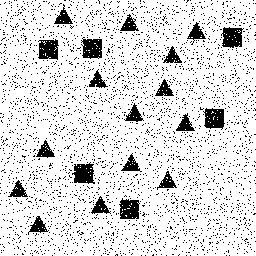
Squares: 6
Triangles: 14
Stars: 0
Total shapes: 20